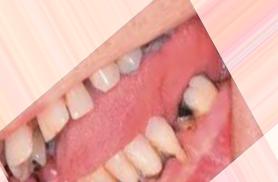
Condition: Tooth Discoloration